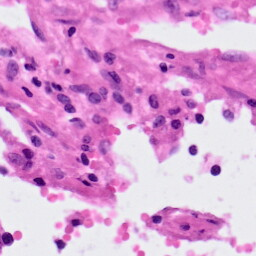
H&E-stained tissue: Lung